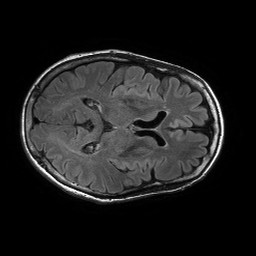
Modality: FLAIR
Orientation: axial
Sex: female
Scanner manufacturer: philips
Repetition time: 11 s
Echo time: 0.125 s